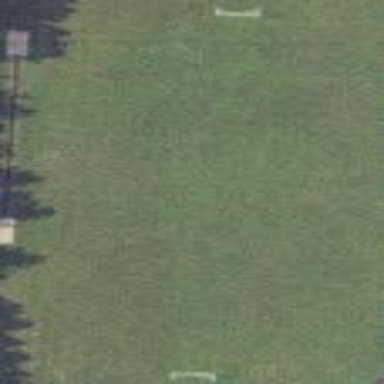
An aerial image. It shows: Grass pitch designated for American football in leisure land area.